Current action and preconditions to check: trajectory_clear

Your task: For each precondition in the list above, predict whether it will hold at this action.

Consider the current scene as observed from the mobile robot's camera, and analyze the predicted future states of all dynamic agents (e.g., people, animals, vehicles, or any moving entities) within the NEXT SECOND.

IMPORTANT: Only answer "very likely" if you are absolutely certain—based on strong, clear evidence—that a dynamic agent will violate the precondition in the predicted future state. Do NOT answer "very likely" for unlikely, ambiguous, or low-probability risks.

Ask yourself for each precondition: Is there a high probability, with clear and convincing evidence, that the predicted future states of any dynamic agent will interfere with the predicted future state of the currently executing action within the NEXT SECOND, causing that precondition to fail?

Assess the risk level based on these predictions. Use "likely" or "very likely" if motions create a clear risk of interference.

Use "neutral" or "improbable" if agents are nearby but their predicted paths are clearly diverging or non-conflicting.

Failure Risk Categories: "very improbable", "improbable", "neutral", "likely", "very likely"

Answer Format: Output ONLY the probability_of_failure value from these categories: "very improbable", "improbable", "neutral", "likely", "very likely"

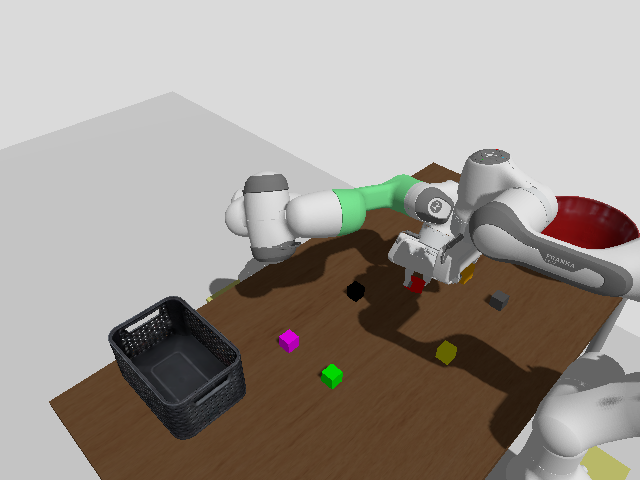

Answer: very improbable